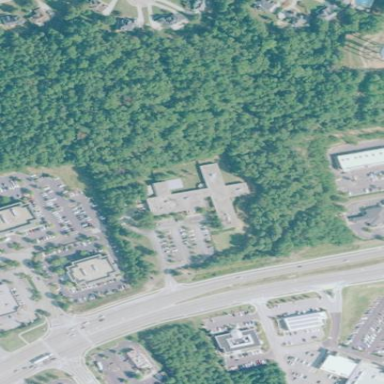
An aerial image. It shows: Healthcare facility identified as hospital.